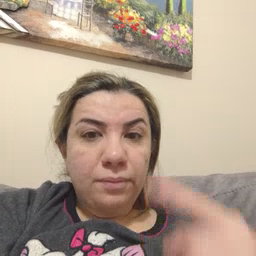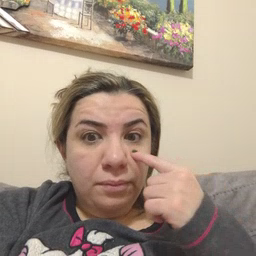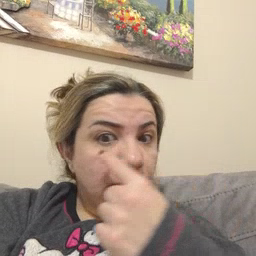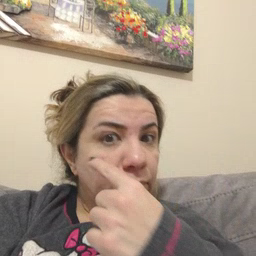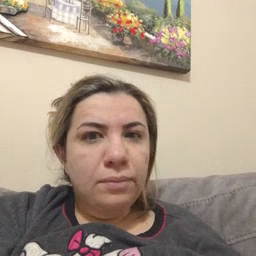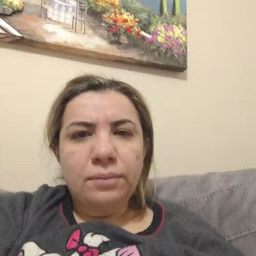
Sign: eye